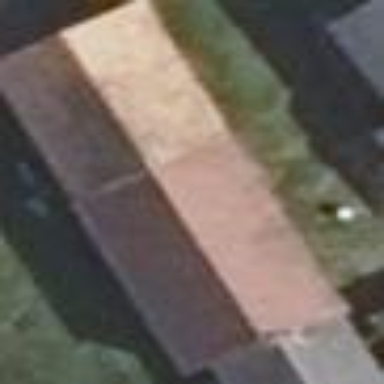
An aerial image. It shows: Gabled building with roof oriented along its structure.